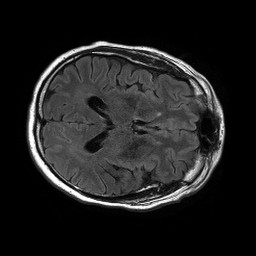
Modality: FLAIR
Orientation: axial
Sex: male
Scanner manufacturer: philips
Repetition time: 11 s
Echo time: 0.125 s